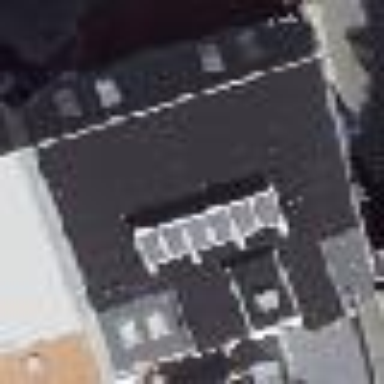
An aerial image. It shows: Building consisting of apartments with double saltbox roof shape.